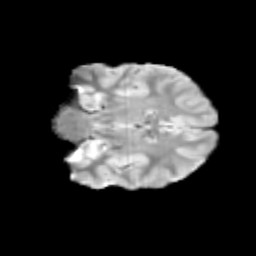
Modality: T2w
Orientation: coronal
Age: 13
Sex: female
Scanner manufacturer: siemens
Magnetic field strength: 3 T
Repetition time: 3.8 s
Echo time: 0.07 s